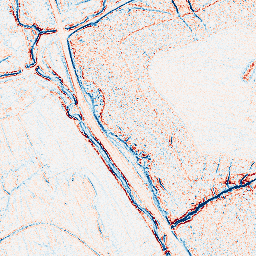
Category: edge_preserving
Decomposition family: bilateral
Decomposition parameters: d: 5
sigma_color: 100
sigma_space: 75
Upsampling method: edge_directed
Upsampling parameters: scale: 4
Upsampling scale: 4